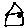
Label: house